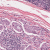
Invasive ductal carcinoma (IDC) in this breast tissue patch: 1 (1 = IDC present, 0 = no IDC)